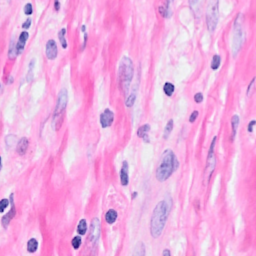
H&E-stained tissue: Breast